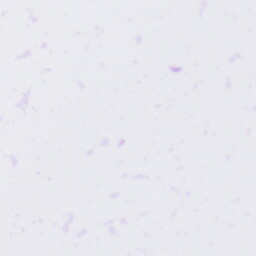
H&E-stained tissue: Tonsil